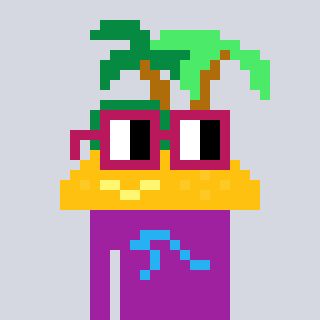
a pixel art character with square dark red glasses, a island-shaped head and a magenta-colored body on a cool background